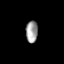
Tissue: prostate
Cell type: T cells
Senescence score: 0.703
Nuclear area (px): 253
Mean DAPI intensity: 159.016